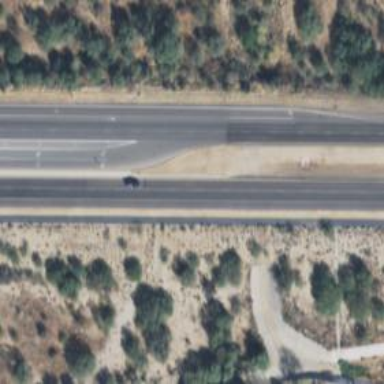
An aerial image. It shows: Secondary road with asphalt surface.